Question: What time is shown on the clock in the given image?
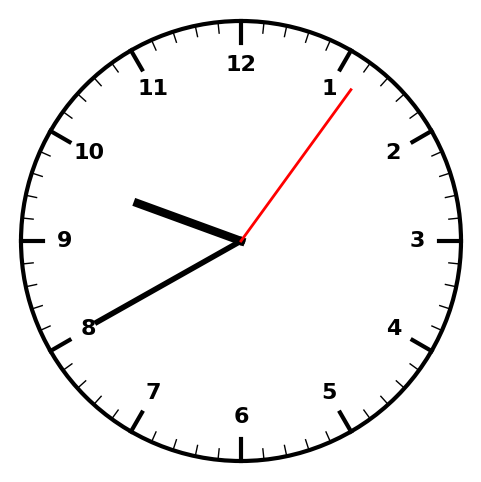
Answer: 09:40:06